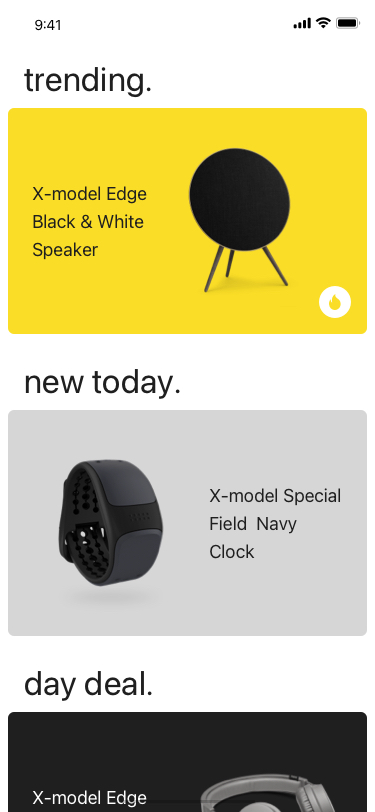
Text in this UI design:
new today.
X-model Special Field  Navy Clock
day deal.
X-model Edge
Grey Headphones
trending.
X-model Edge
Black & White Speaker